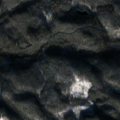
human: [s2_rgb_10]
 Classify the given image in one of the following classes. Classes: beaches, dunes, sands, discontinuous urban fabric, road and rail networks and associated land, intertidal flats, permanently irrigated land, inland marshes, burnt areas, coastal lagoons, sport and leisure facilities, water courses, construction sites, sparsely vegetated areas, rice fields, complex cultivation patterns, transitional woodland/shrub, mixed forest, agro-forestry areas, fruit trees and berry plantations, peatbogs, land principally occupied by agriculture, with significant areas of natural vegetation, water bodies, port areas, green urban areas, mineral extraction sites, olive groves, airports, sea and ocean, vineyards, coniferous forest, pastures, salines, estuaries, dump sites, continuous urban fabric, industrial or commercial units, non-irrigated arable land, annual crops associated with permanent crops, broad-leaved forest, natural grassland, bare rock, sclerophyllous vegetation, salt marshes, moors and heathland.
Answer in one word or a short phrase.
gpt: coniferous forest, mixed forest